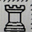
Piece: wR